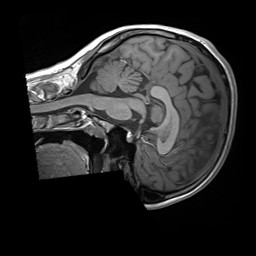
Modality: T1w
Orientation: sagittal
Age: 21
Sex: female
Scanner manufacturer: siemens
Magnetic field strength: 3 T
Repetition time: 1.8 s
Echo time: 0.00232 s